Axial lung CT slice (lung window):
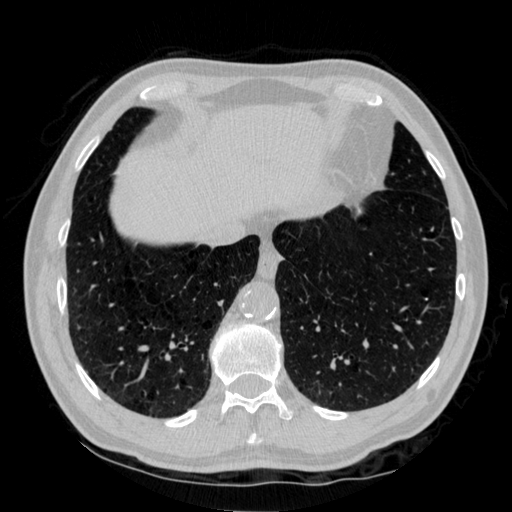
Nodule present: no